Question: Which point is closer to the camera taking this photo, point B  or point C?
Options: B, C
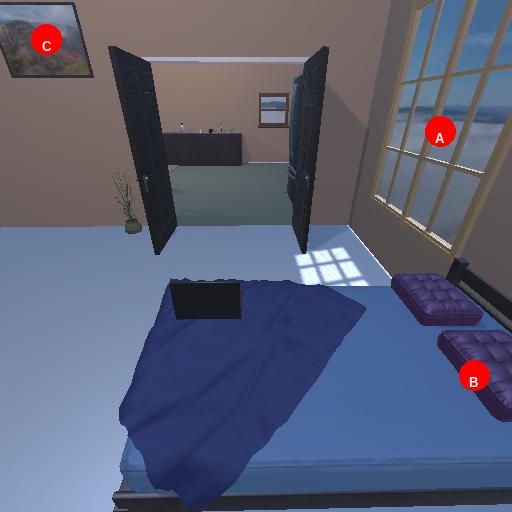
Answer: B